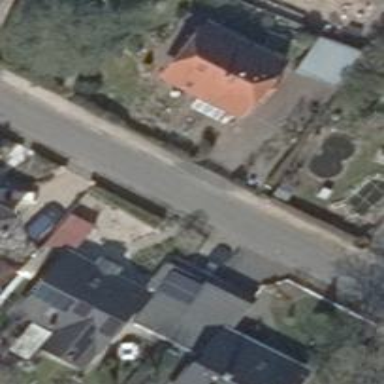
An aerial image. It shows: Footway along the road.